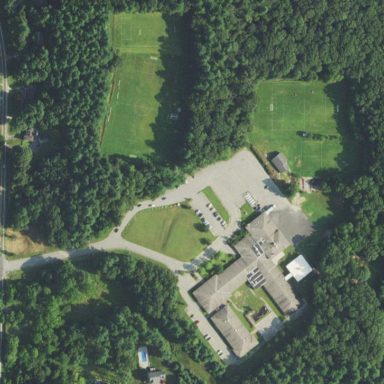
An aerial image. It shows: School.